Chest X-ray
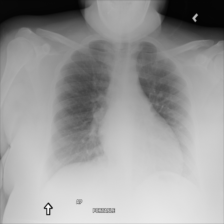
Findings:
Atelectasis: negative
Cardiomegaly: negative
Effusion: negative
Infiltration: negative
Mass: negative
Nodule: negative
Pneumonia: negative
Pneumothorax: negative
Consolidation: negative
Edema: negative
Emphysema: negative
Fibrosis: negative
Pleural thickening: negative
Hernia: negative